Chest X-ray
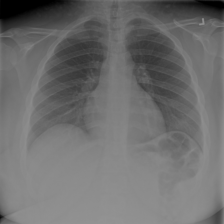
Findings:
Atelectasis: negative
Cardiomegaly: negative
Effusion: negative
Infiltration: positive
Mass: negative
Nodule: negative
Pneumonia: negative
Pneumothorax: negative
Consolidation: negative
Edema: negative
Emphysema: negative
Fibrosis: negative
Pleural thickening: negative
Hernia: negative